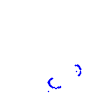
Particle: proton